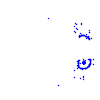
Particle: proton